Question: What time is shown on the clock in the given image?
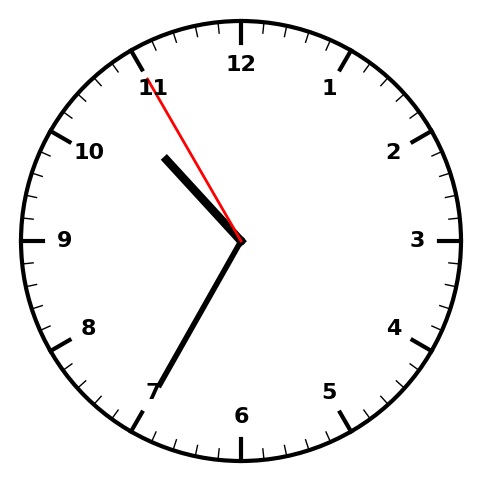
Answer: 10:34:55